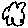
Label: cloud